Question: When stepping through the following sample code in Visual Studio 2012:
'''
std::vector<int> test;
test.resize(1);
test[0] = 4;
'''
I can set a watch on test and inspect its 0th element. However, if I set a watch on test[0], I get the error 'no operator "[]" matches these operands':

How can I inspect the value of test[0] directly?
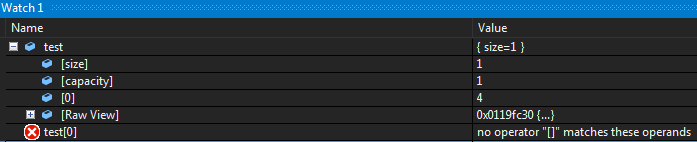
Answer: I found one solution which does not depend on the internals of the class. The expanded form of the operator call seems to work for me. In this case it's the following code:
'''
v.operator<URL>
'''
I tested it in Visual C++ 2012.